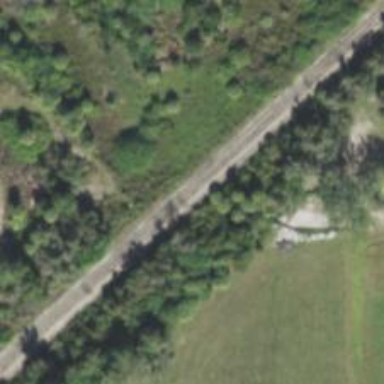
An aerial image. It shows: Railway track.